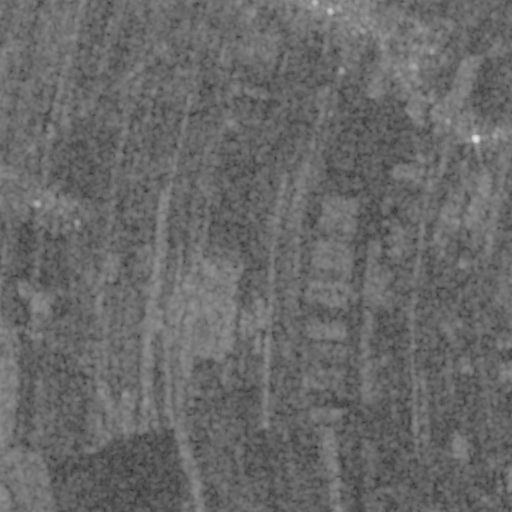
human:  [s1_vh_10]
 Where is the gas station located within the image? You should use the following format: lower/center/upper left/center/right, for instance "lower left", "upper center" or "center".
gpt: The gas station is located in the upper right of the image.
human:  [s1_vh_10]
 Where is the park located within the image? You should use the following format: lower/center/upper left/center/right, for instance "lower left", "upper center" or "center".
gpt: The park is located in the upper right of the image.
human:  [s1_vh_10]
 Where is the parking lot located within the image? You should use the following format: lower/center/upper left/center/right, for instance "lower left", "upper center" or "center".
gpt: The parking lot is located in the upper right of the image.
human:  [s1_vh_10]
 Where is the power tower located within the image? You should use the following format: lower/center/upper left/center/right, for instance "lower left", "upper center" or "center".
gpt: The power tower is located in the lower left of the image.
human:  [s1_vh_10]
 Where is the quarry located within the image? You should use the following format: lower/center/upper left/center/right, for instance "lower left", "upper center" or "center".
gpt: The quarry is located in the center right of the image.
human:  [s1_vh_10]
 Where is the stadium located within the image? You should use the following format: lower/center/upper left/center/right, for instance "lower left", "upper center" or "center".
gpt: The stadium is located in the upper center of the image.
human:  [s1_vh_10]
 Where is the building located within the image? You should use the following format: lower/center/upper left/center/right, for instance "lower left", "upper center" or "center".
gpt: There is no building in the image.

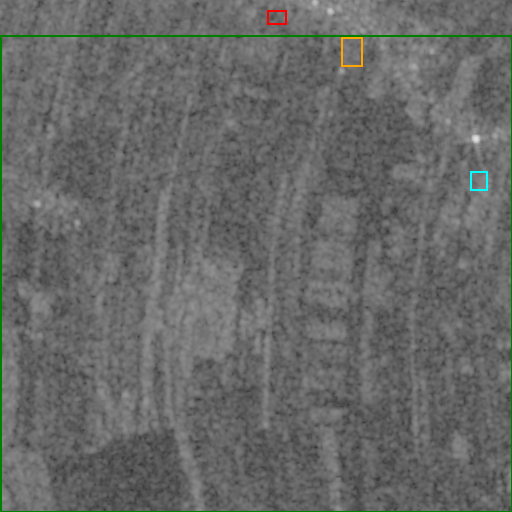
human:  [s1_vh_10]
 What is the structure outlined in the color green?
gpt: The structure outlined in green is a crop field.
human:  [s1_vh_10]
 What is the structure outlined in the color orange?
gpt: The structure outlined in orange is a park.
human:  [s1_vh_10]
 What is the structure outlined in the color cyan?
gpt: The structure outlined in cyan is a quarry.
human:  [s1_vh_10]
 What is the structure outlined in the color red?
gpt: The structure outlined in red is a stadium.
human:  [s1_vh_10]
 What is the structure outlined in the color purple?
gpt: There is no purple outline.